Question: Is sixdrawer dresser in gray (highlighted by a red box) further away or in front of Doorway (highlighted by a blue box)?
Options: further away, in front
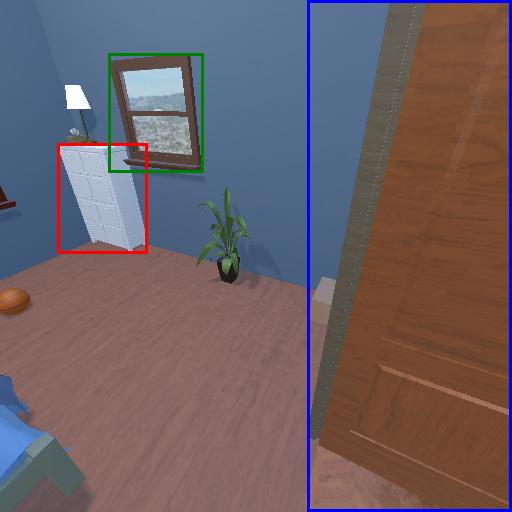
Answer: further away